【题型】填空题　【知识点】立体几何　【难度】medium
（2021$\cdot$上海）已知圆柱的底面圆半径为1，高为2，$AB$ 为上底面圆的一条直径，$C$ 是下底面圆周上的一个动点，则 $\triangle ABC$ 的面积的取值范围为\underline{\qquad\qquad}.
【解答】
【分析】 上顶面圆心记为 $O$，下底面圆心记为 $O'$，连接 $OC$，过点 $C$ 作 $CM \perp AB$，垂足为点 $M$，由于 $AB$ 为定值，则 $S_{\triangle ABC}$ 的大小随着 $CM$ 的长短变化而变化，分别求解 $CM$ 的最大值和最小值，即可得到答案.

【解答】 解：如图 1，上底面圆心记为 $O$，下底面圆心记为 $O'$，

连接 $OC$，过点 $C$ 作 $CM \perp AB$，垂足为点 $M$，

则 $S_{\triangle ABC} = \frac{1}{2} \times AB \times CM$，

根据题意，$AB$ 为定值 2，所以 $S_{\triangle ABC}$ 的大小随着 $CM$ 的长短变化而变化，

如图 2 所示，当点 $M$ 与点 $O$ 重合时，$CM = OC = \sqrt{1^2+2^2} = \sqrt{5}$，

此时 $S_{\triangle ABC}$ 取得最大值为 $\frac{1}{2} \times 2 \times \sqrt{5} = \sqrt{5}$；

如图 3 所示，当点 $M$ 与点 $B$ 重合，$CM$ 取得最小值 2，

此时 $S_{\triangle ABC}$ 取得最小值为 $\frac{1}{2} \times 2 \times 2 = 2$.

综上所述，$S_{\triangle ABC}$ 的取值范围为 $[2, \sqrt{5}]$.

故答案为：$[2, \sqrt{5}]$.

【点评】 本题考查了空间中的最值问题，将三角形面积的最值问题转化为求解线段 $CM$ 的最值问题进行求解是解题的关键，考查了空间想象能力与逻辑推理能力，属于中档题.

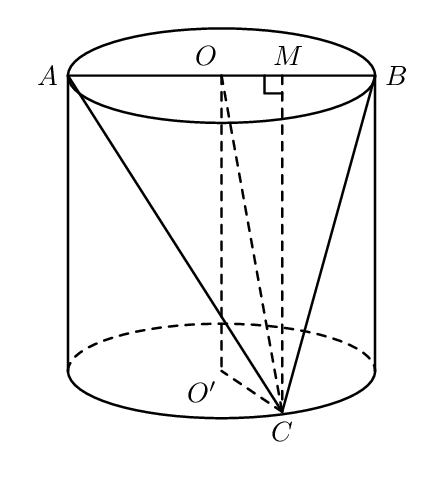
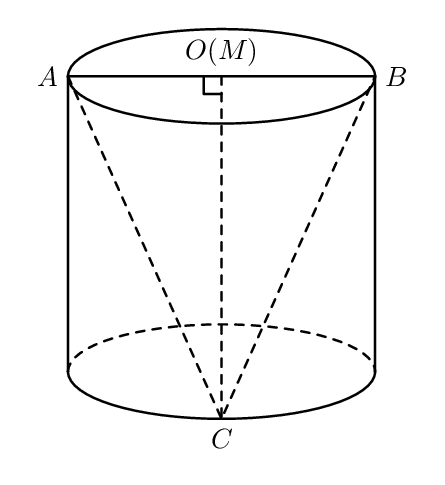
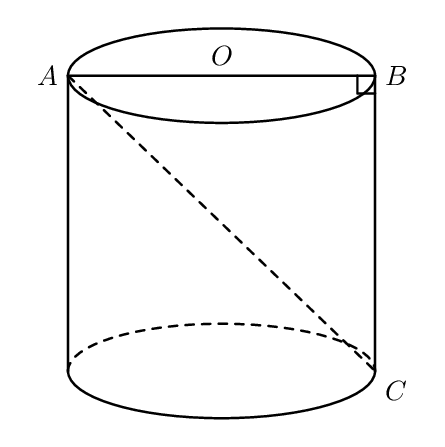